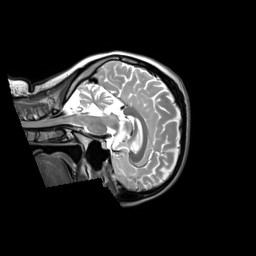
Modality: T2w
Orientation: sagittal
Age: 27
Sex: female
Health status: ill
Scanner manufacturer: siemens
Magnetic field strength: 3 T
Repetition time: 2.8 s
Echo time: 0.326 s